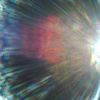
Label: sunburn